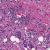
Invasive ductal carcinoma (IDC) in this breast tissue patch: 0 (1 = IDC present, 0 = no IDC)